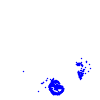
Particle: electron